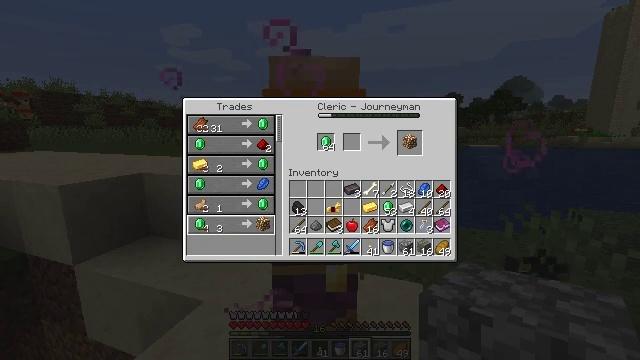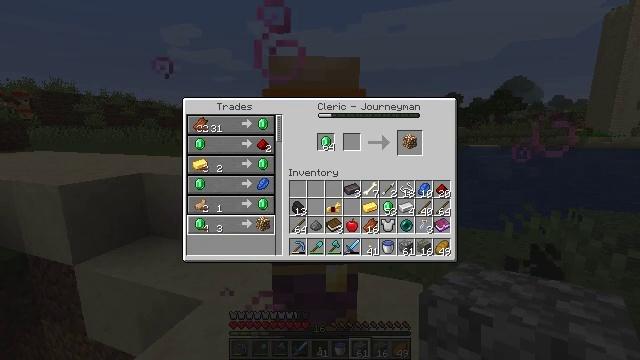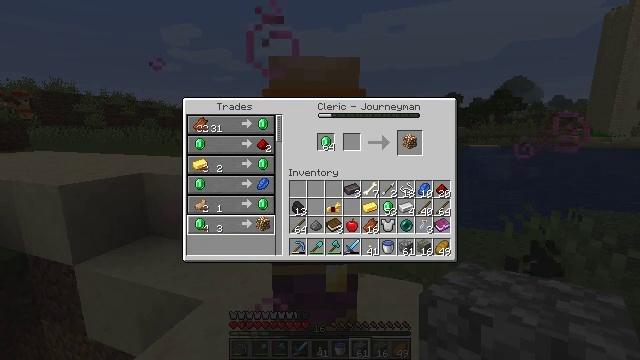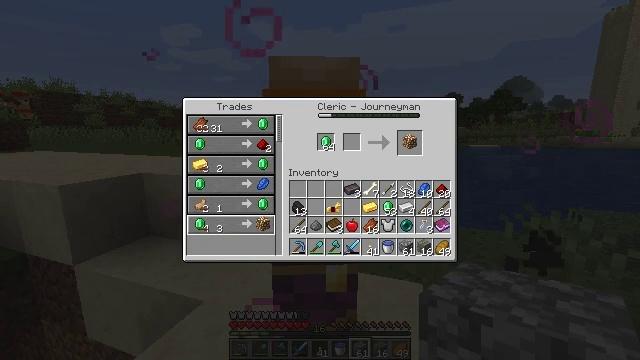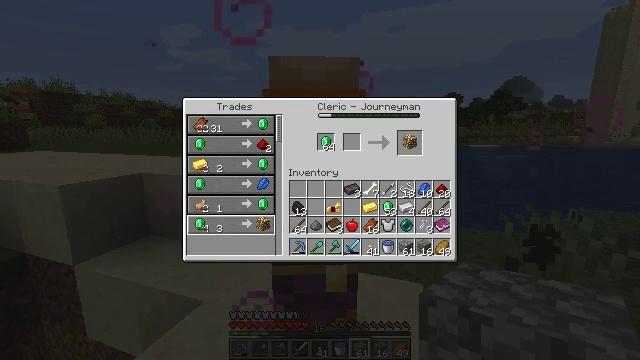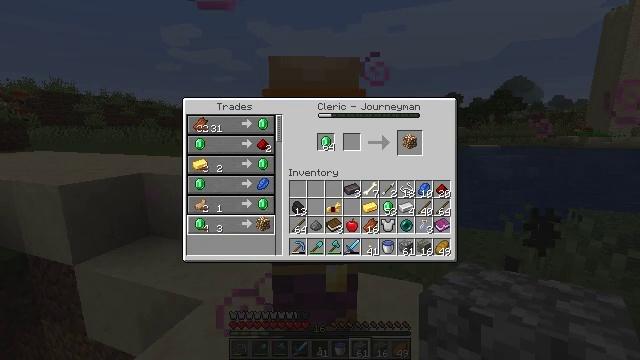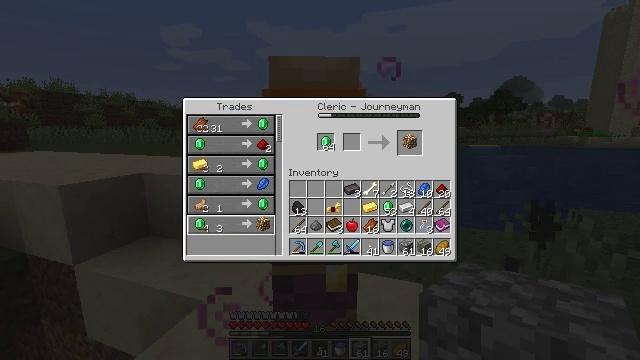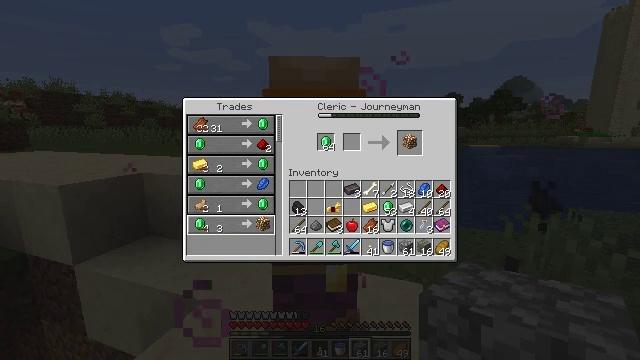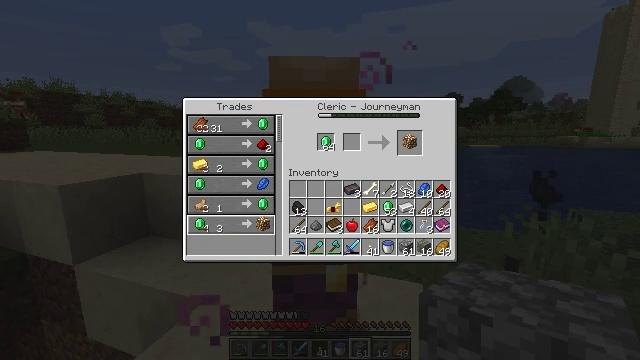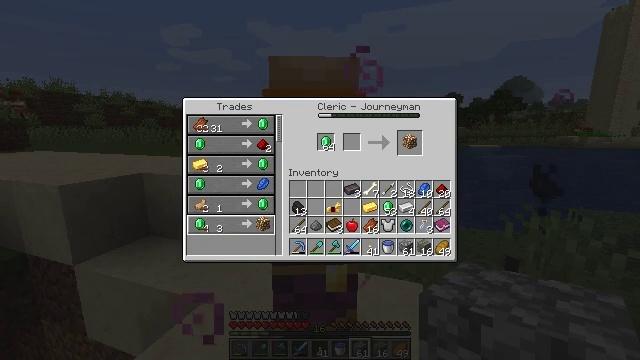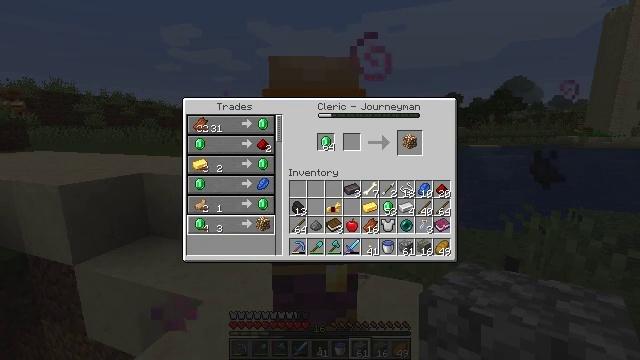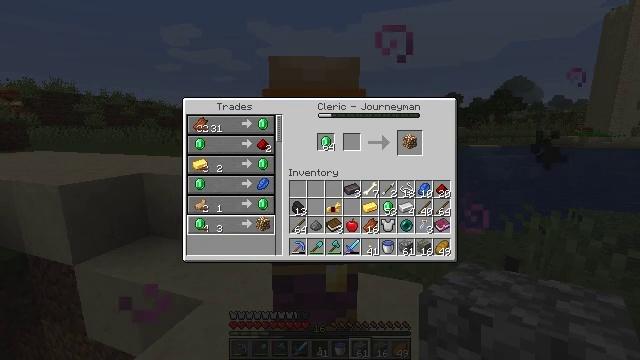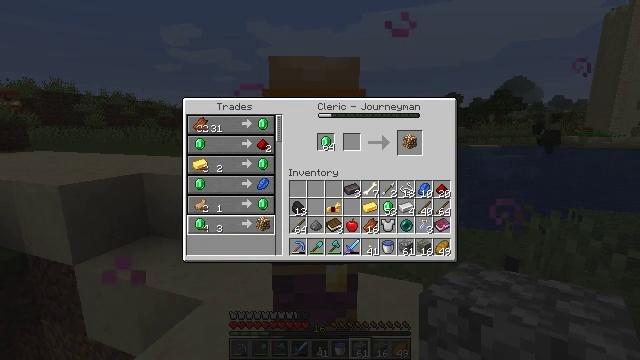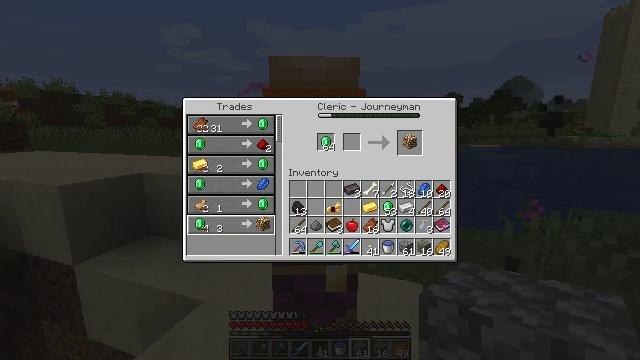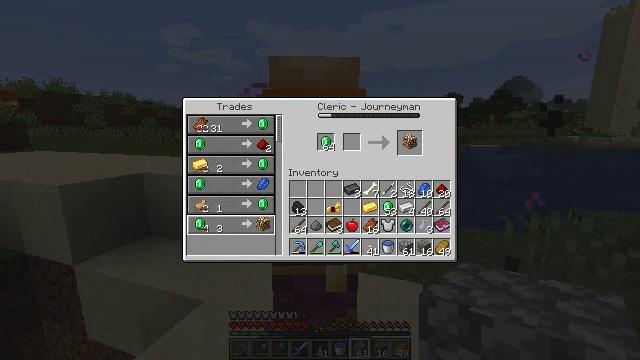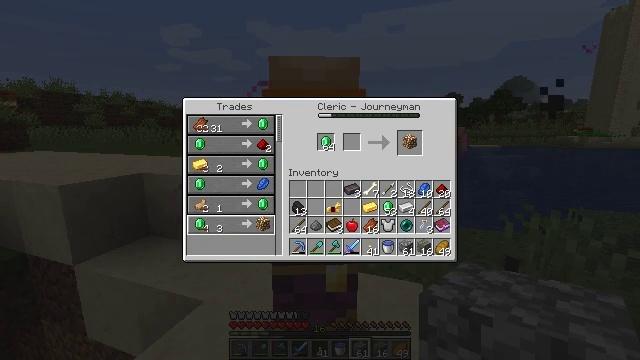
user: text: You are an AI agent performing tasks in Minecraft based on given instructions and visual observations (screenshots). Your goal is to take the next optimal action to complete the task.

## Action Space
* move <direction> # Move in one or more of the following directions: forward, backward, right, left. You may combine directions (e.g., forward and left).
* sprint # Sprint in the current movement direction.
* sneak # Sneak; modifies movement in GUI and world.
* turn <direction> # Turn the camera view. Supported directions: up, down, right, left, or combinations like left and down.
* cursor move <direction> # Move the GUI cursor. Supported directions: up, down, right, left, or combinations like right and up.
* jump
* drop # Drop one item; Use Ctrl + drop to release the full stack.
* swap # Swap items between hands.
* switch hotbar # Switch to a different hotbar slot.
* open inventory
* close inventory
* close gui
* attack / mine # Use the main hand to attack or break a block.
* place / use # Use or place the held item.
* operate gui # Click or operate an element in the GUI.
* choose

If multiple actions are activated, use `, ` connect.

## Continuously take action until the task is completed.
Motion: motion action
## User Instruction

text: Craft nine pieces of lapis lazuli from a block.
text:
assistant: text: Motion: no_op
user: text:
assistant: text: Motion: no_op
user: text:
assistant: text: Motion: no_op
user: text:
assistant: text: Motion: no_op
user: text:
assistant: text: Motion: no_op
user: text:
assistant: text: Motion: no_op
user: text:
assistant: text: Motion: no_op
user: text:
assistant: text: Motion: no_op
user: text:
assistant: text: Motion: no_op
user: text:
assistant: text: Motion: no_op
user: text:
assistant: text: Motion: no_op
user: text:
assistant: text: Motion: operate gui
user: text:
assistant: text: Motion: operate gui
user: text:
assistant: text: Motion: operate gui
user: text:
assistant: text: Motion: no_op
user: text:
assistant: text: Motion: no_op
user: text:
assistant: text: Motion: no_op
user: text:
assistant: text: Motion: no_op
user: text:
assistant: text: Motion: no_op
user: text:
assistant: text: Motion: no_op
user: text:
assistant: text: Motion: no_op
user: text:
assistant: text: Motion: operate gui
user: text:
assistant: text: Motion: operate gui
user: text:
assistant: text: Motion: operate gui
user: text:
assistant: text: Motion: no_op
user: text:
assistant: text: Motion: no_op
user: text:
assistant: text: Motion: no_op
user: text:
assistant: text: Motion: no_op
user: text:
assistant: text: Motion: no_op
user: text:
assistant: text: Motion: no_op